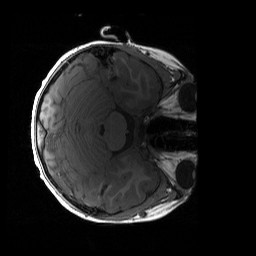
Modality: T1w
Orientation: axial
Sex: male
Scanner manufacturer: siemens
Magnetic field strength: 3 T
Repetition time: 1.9 s
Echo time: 0.00243 s